Question: I am trying to implement a software in OpenGl which is able to draw a Lorenz system. I achieved my purpose but in a static way: the system is drawn once and that's all. Now I want to move my camera around the system and show the 3D-ness of the system itself. What I noticed is that I cannot update the drawn image because if I do update the points of the system, they keep changing in each update (Lorenz system is the result of mathematical equations, therefore I have big floats number as results). I then realized that I have to draw the system just once and then move the camera around it somehow. Unfortunately I don't know how to do it. I especially have problems in changing that gluLookAt call for my purposes. Let's say that I want to move the camera according to an input given by keyboard. Can you kindly help me? Here you can have a look to my simple code.
Initialization method:
'''
void myinit() {
glClearColor(0.0f, 0.0f, 0.0f, 1.0f);
glColor4f(1.0f, 0.0f, 0.0f, 0.09f);
glEnable(GL_BLEND);
glBlendFunc(GL_SRC_ALPHA, GL_ONE_MINUS_SRC_ALPHA);
glEnable(GL_POINT_SMOOTH);
glPointSize(1.0f);
glHint(GL_PERSPECTIVE_CORRECTION_HINT, GL_NICEST); // Really Nice Perspective Calculations
glViewport(0, 0, 400, 400); //glViewport(0, 0, width_of_window_rendering_area, height_of_window_rendering area);
glMatrixMode(GL_PROJECTION);
glLoadIdentity();
gluPerspective(45.0f, (GLfloat)400/400, 0.1, 100); //Sets the frustum to perspective mode, sets up the way in which objects
glMatrixMode(GL_MODELVIEW);
glLoadIdentity();
}
'''
Drawing method
'''
void mydisplay() {
glClear(GL_COLOR_BUFFER_BIT | GL_DEPTH_BUFFER_BIT); //if perspective
glLoadIdentity();
gluLookAt(0.0, 0.0, 100.0, //position
0.0, 0.0, 0.0, //where we are looking
0.0, 1.0, 0.0); //up vector
glBegin(GL_POINTS);
for (int i = 0; i < iterations; i++) {
if(i == 200000){
glColor4f(1.0f, 0.0f, 0.0f, 0.09f);
}
if(i == 400000){
glColor4f(1.0f, 0.0f, 1.0f, 0.09f);
}
if(i == 600000){
glColor4f(0.0f, 0.0f, 1.0f, 0.09f);
}
if(i == 800000){
glColor4f(0.0f, 1.0f, 1.0f, 0.09f);
}
// compute a new point using the strange attractor equations
float xnew=x + h*(s*(y - x));
float ynew=y + h*(x*(p - z) - y);
float znew=z + h*(x*y - b*z);
x = xnew;
y = ynew;
z = znew;
glVertex3f(x, y, z);
}
glEnd();
glutSwapBuffers();
}
'''
main
'''
int main (int argc, char **argv){
glutInit(&argc,argv);
glutInitDisplayMode(GLUT_RGBA | GLUT_DOUBLE);
glutInitWindowSize(400, 400);
glutCreateWindow("Strange Attractors in C++ and OpenGL Tutorial");
glutDisplayFunc(mydisplay);
glutKeyboardFunc(mykey);
myinit();
glutMainLoop();
while(esc != true){
glutDisplayFunc(mydisplay);
}
return 0;
}
'''
This is the result:

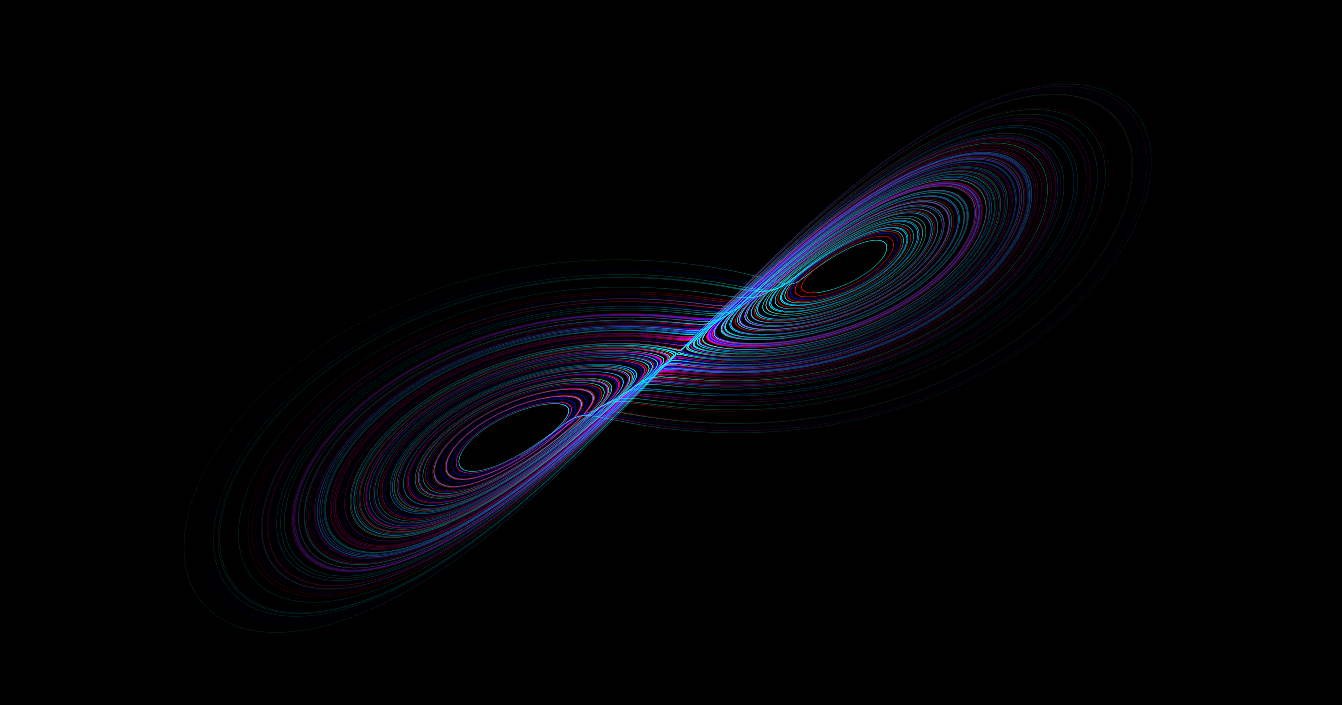
Answer: Use a timer callback to increment an angle and post a redraw:
'''
#include <GL/glut.h>
#include <vector>
struct Vertex
{
float x, y, z, w;
float r, g, b, a;
};
std::vector< Vertex > verts;
void fillVerts()
{
// calculate vertices
// http://paulbourke.net/fractals/lorenz/
double h = 0.01;
double a = 10.0;
double b = 28.0;
double c = 8.0 / 3.0;
Vertex cur;
cur.a = 0.09f;
double x0 = 0.1;
double y0 = 0;
double z0 = 0;
for( unsigned int i = 0; i < 100000; i++ )
{
if(i == 20000)
{
cur.r = 1.0f;
cur.g = 0.0f;
cur.b = 0.0f;
}
if(i == 40000)
{
cur.r = 1.0f;
cur.g = 0.0f;
cur.b = 1.0f;
}
if(i == 60000)
{
cur.r = 0.0f;
cur.g = 0.0f;
cur.b = 1.0f;
}
if(i == 80000)
{
cur.r = 0.0f;
cur.g = 1.0f;
cur.b = 1.0f;
}
const double x1 = x0 + h * a * (y0 - x0);
const double y1 = y0 + h * (x0 * (b - z0) - y0);
const double z1 = z0 + h * (x0 * y0 - c * z0);
x0 = x1;
y0 = y1;
z0 = z1;
if( i > 100 )
{
cur.x = x0;
cur.y = y0;
cur.z = z0;
verts.push_back( cur );
}
}
}
float angle = 0;
void timer( int extra )
{
// spin
angle += 0.5;
glutPostRedisplay();
glutTimerFunc( 16, timer, 0 );
}
void display(void)
{
glClear( GL_COLOR_BUFFER_BIT | GL_DEPTH_BUFFER_BIT );
glMatrixMode(GL_PROJECTION);
glLoadIdentity();
const double w = glutGet( GLUT_WINDOW_WIDTH );
const double h = glutGet( GLUT_WINDOW_HEIGHT );
gluPerspective( 60.0, w / h, 1.0, 10000.0 );
glMatrixMode(GL_MODELVIEW);
glLoadIdentity();
gluLookAt( 70, 70, 70, 0, 0, 0, 0, 0, 1 );
glRotatef( angle, 0, 0, 1 );
// draw curve
glEnableClientState( GL_VERTEX_ARRAY );
glEnableClientState( GL_COLOR_ARRAY );
glVertexPointer( 3, GL_FLOAT, sizeof( Vertex ), &verts[0].x );
glColorPointer( 4, GL_FLOAT, sizeof( Vertex ), &verts[0].r );
glDrawArrays( GL_LINE_STRIP, 0, verts.size() );
glDisableClientState( GL_VERTEX_ARRAY );
glDisableClientState( GL_COLOR_ARRAY );
glutSwapBuffers();
}
int main( int argc, char **argv )
{
glutInit( &argc, argv );
glutInitDisplayMode( GLUT_RGBA | GLUT_DEPTH | GLUT_DOUBLE );
glutInitWindowSize( 800,600 );
glutCreateWindow( "Attractor" );
glutDisplayFunc( display );
glutTimerFunc( 0, timer, 0 );
fillVerts();
glEnable( GL_BLEND );
glBlendFunc( GL_SRC_ALPHA, GL_ONE_MINUS_SRC_ALPHA );
glEnable( GL_POINT_SMOOTH );
glPointSize(1.0f);
glutMainLoop();
return 0;
}
'''
It's also a good idea to calculate the point positions/colors ahead of time instead of in the display callback.